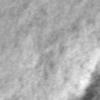
Label: no_change